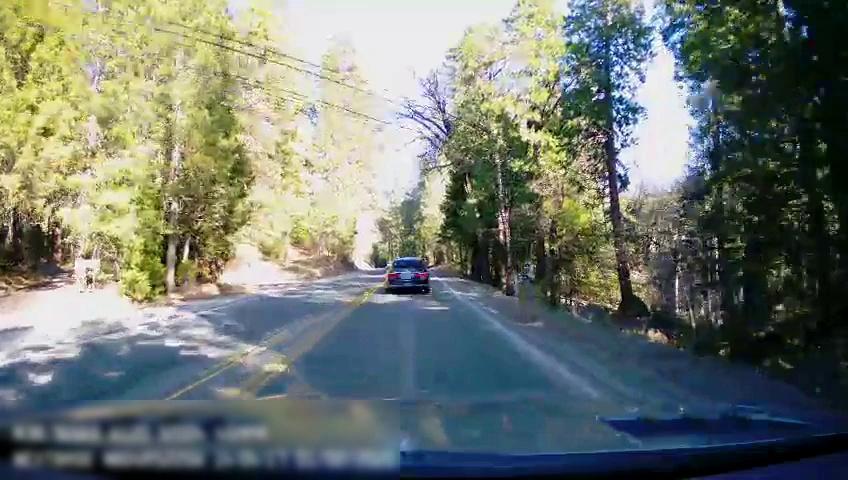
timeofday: Day
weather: Sunny
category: Drivable Space
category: Vehicles | Car
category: Lanes | Opposite Lane
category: Lanes | Opposite Lane
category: Lanes | Current Lane
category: Lanes | Current Lane